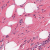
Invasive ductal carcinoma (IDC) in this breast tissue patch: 0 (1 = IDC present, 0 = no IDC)